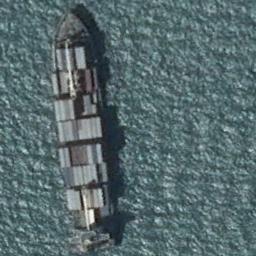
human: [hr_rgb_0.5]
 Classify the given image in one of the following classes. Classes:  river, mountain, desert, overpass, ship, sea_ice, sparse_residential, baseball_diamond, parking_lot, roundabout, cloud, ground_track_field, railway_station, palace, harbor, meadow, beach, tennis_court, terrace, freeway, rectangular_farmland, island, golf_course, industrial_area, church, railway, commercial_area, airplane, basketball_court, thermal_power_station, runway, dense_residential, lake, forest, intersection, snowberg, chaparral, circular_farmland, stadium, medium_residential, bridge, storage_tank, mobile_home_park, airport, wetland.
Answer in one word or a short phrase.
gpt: ship